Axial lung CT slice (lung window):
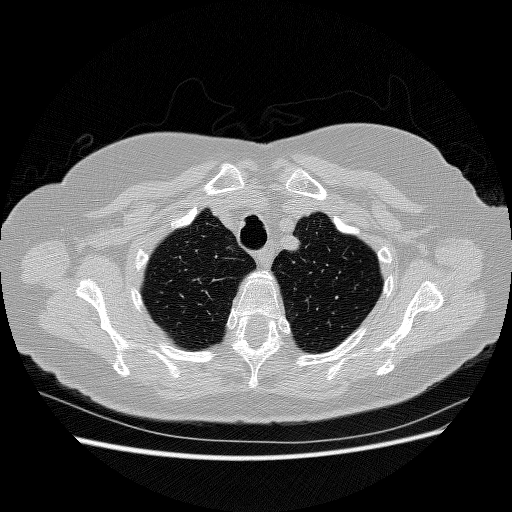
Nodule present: no